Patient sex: F
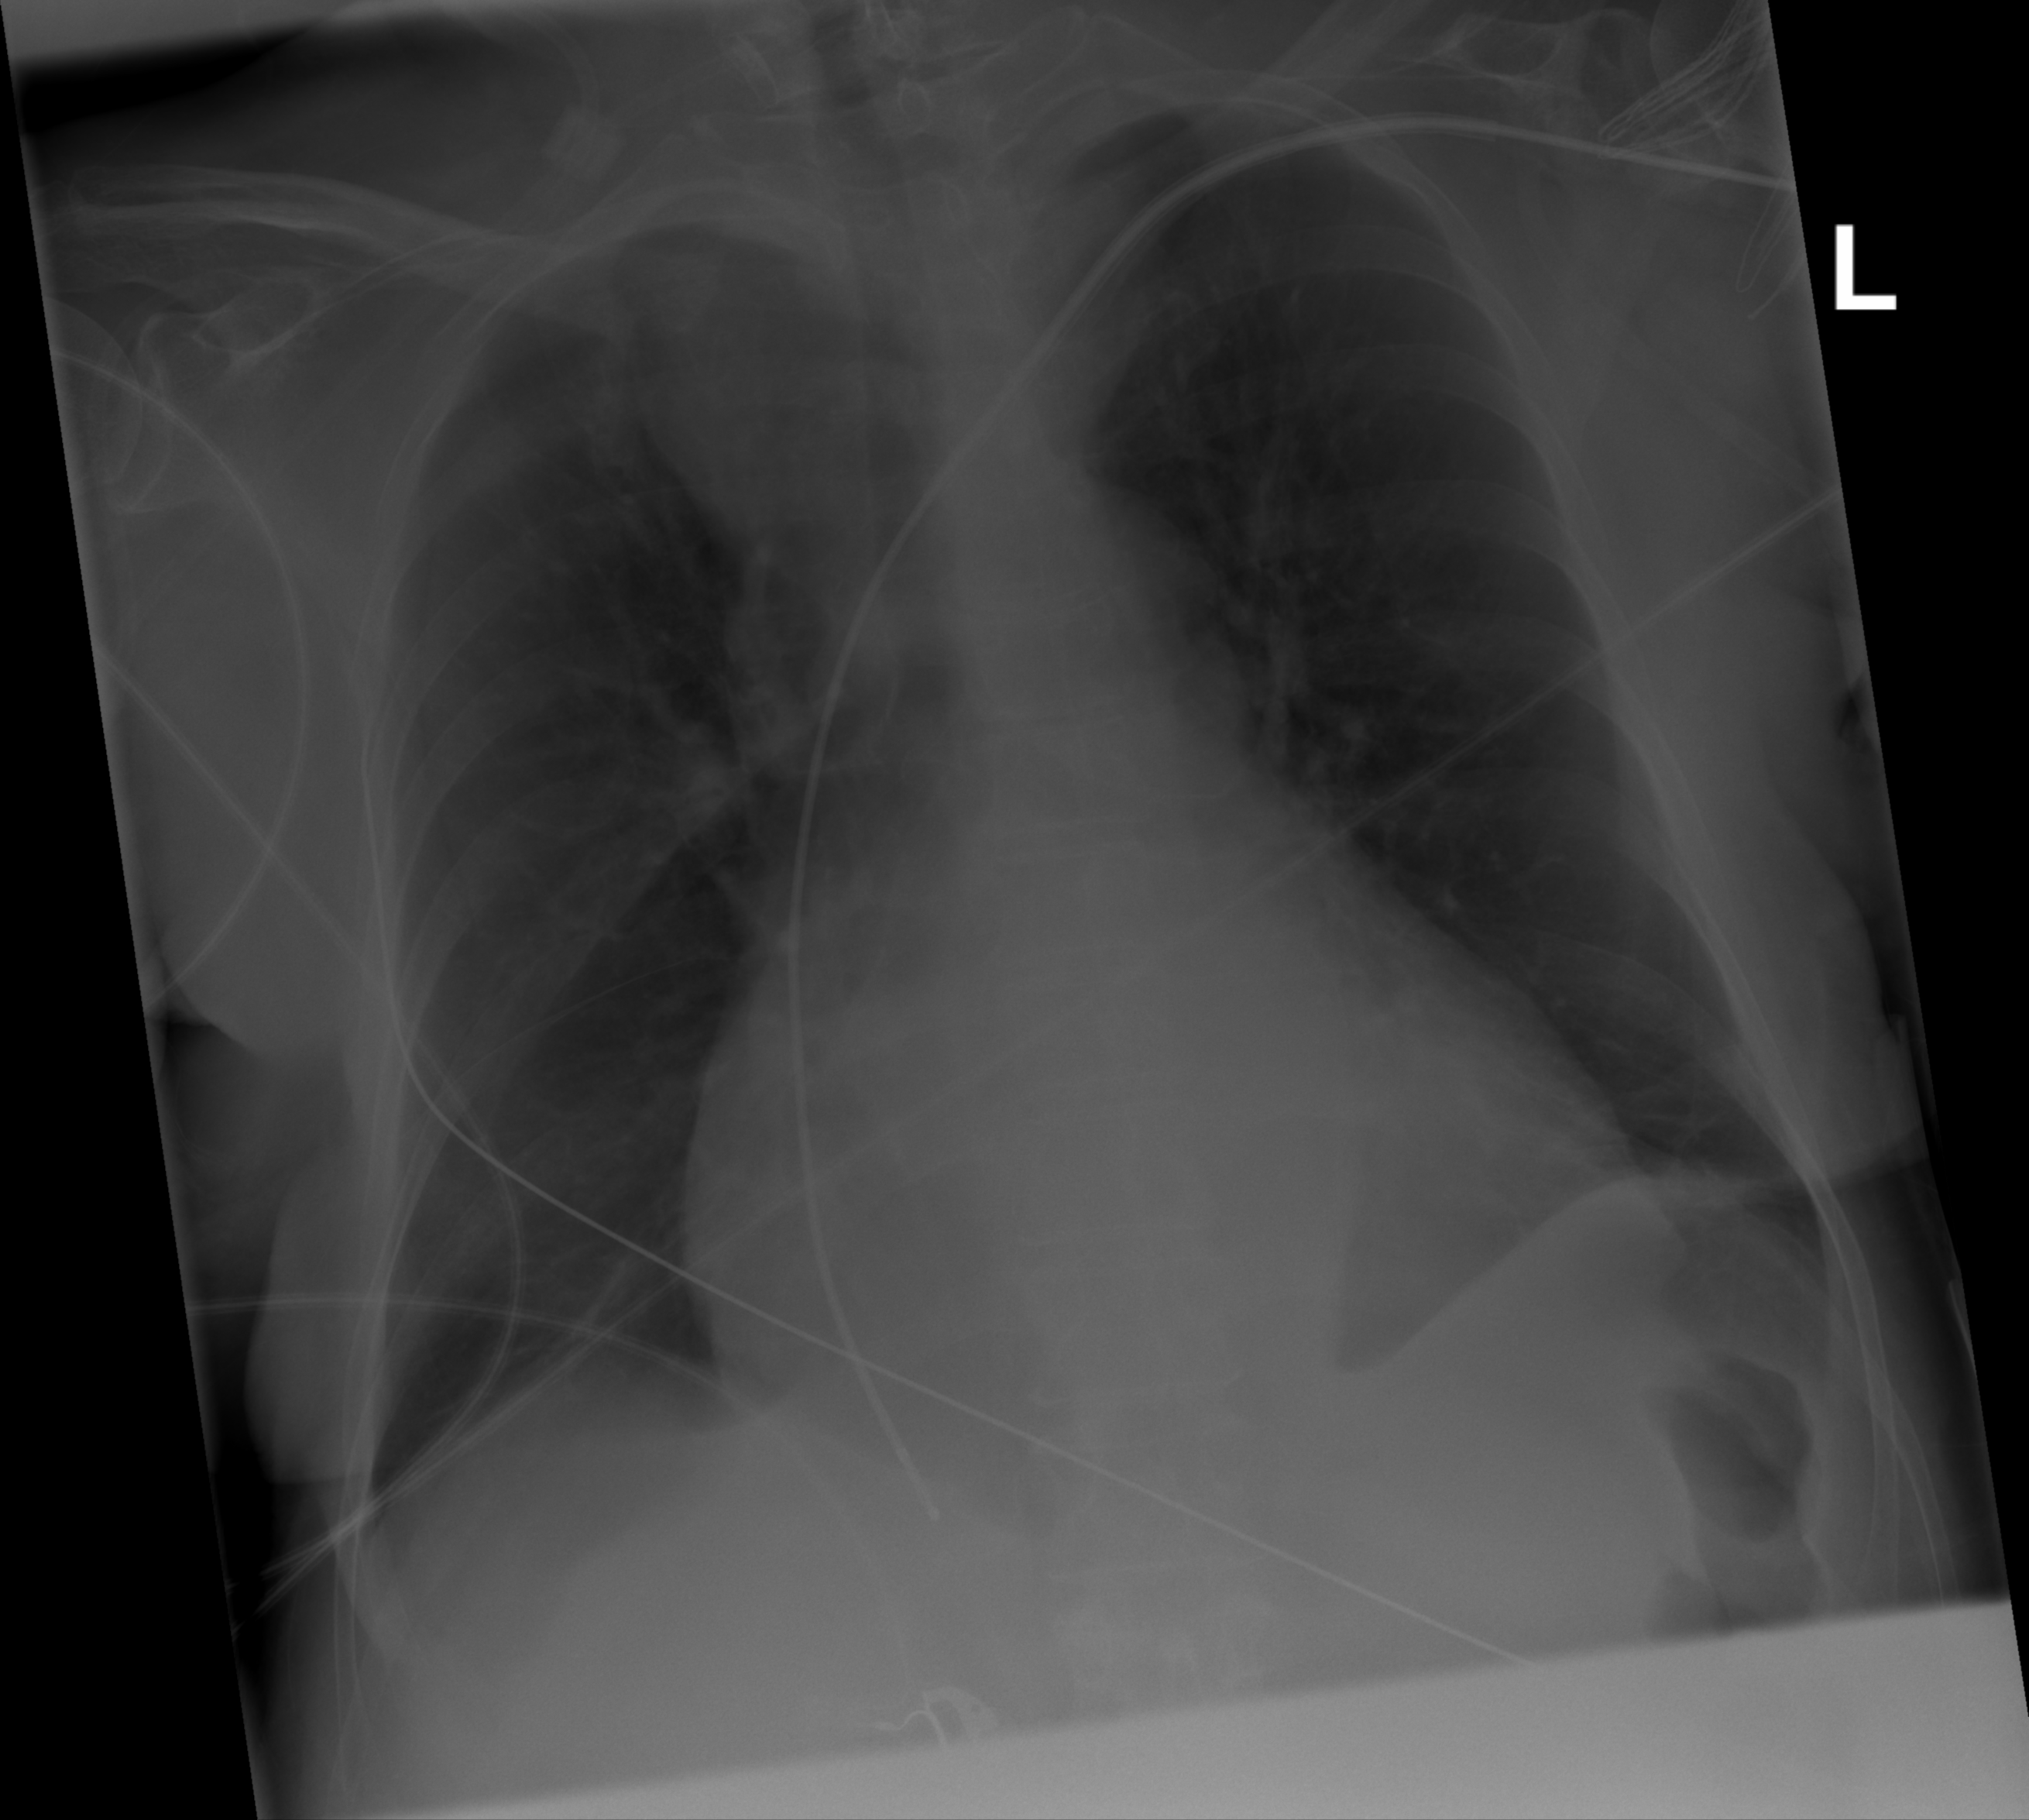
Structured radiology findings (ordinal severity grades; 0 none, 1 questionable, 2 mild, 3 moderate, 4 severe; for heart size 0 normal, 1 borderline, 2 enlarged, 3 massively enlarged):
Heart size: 2
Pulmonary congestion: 2
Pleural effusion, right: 1
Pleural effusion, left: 0
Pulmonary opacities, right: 0
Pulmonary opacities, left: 0
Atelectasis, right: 2
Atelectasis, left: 2